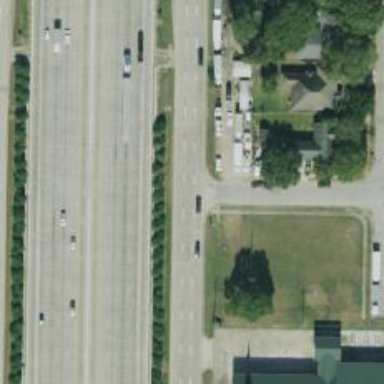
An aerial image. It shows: Secondary road with frontage road.